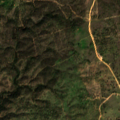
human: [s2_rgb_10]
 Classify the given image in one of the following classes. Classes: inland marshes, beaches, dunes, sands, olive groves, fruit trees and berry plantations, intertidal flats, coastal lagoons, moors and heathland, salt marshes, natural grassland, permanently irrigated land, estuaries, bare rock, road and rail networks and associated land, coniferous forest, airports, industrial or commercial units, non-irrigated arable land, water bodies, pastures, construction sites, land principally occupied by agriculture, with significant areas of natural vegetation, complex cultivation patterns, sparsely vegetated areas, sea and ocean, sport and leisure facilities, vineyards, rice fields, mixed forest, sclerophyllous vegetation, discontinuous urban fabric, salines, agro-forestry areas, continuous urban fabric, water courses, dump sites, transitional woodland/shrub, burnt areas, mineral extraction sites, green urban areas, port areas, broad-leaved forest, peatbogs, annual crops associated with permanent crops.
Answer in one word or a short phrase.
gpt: pastures, agro-forestry areas, broad-leaved forest